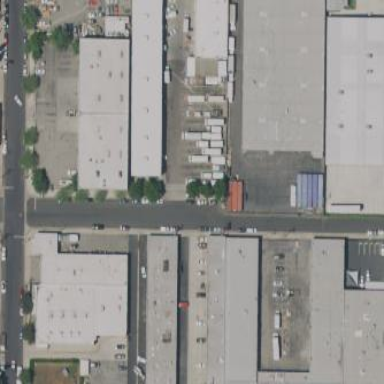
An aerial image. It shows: Industrial building.